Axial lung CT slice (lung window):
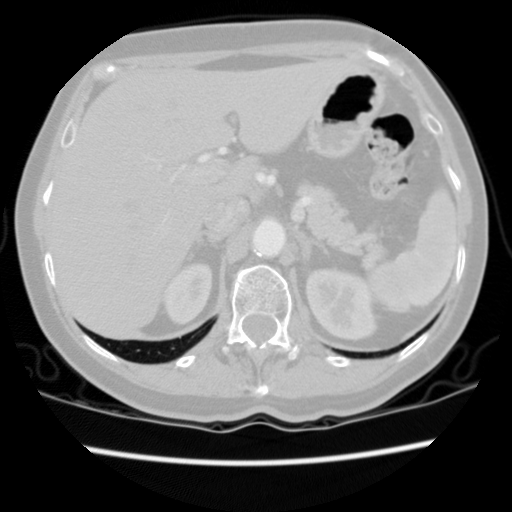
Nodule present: no